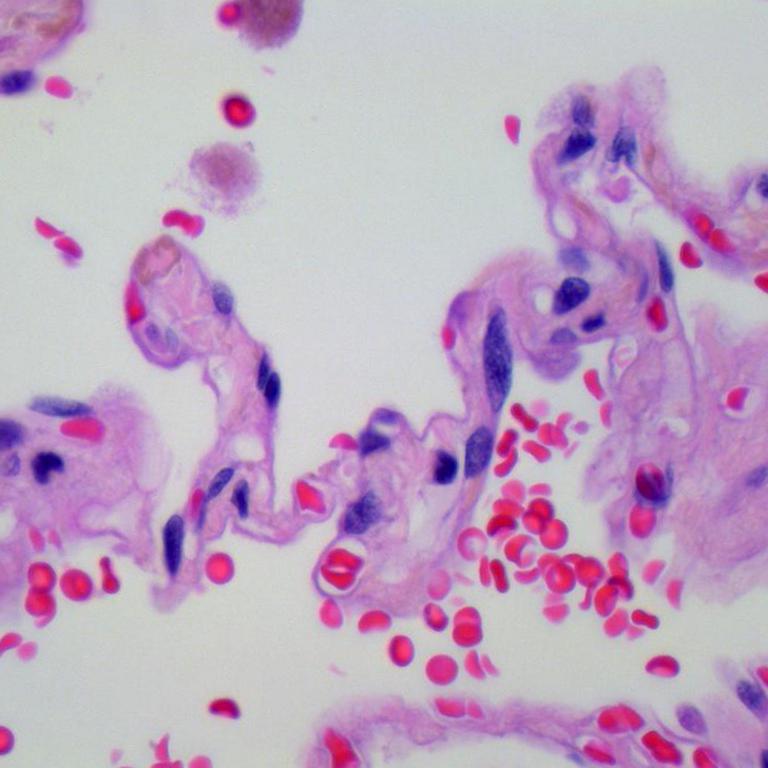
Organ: lung
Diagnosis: benign